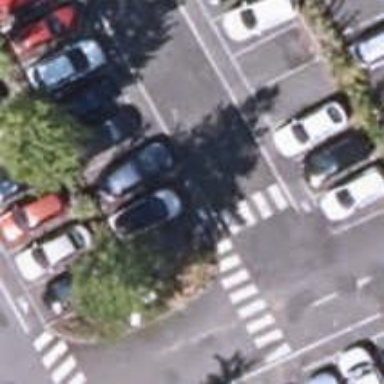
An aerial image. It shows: Uncontrolled road crossing.